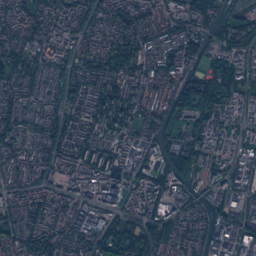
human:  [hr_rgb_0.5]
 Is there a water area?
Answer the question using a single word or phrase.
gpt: yes

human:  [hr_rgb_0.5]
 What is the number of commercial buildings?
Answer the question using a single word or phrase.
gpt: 224

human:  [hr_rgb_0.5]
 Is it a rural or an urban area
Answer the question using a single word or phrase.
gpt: urban

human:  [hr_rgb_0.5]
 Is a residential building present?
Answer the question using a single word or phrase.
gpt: yes

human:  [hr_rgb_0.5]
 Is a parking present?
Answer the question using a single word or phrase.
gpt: yes

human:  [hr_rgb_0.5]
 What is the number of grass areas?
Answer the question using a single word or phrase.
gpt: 401

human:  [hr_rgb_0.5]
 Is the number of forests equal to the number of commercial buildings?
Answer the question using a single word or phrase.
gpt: no

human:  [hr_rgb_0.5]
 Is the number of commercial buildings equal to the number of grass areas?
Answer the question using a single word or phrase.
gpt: no

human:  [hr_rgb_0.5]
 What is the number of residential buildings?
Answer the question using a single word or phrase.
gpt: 12851

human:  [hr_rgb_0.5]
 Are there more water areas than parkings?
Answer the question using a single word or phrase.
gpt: yes

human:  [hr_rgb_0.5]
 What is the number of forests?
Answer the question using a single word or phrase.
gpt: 238

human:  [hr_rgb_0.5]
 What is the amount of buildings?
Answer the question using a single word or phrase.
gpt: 13459

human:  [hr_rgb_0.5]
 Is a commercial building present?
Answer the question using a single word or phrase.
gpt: yes

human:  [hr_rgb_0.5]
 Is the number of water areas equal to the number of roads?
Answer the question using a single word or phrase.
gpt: no

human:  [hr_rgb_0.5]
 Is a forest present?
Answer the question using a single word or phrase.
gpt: yes

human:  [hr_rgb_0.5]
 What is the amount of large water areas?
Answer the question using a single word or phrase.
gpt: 21

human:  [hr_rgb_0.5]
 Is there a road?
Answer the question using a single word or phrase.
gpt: yes

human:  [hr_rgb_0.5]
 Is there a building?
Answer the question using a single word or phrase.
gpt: yes

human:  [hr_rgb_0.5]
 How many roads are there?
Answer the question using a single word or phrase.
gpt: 3321

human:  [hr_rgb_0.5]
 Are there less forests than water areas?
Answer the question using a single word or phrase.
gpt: no

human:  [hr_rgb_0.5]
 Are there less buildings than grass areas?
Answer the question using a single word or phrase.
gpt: no

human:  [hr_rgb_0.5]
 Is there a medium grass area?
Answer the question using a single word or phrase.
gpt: yes

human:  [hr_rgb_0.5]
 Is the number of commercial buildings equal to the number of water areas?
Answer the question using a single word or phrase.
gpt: no

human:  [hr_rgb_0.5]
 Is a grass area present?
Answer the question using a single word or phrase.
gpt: yes

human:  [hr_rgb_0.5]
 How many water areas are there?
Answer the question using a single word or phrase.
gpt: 201

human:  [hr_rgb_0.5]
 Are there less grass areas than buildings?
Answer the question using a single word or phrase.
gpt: yes

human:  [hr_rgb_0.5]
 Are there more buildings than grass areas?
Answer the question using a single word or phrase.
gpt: yes

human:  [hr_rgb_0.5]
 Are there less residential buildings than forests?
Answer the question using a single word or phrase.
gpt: no

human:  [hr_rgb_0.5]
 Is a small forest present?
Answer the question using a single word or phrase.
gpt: yes

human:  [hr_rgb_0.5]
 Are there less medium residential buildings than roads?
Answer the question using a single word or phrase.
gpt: yes

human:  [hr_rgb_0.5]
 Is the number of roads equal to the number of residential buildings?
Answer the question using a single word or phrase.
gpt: no

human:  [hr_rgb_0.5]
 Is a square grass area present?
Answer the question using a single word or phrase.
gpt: yes

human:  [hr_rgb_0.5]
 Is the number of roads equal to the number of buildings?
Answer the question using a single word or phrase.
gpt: no

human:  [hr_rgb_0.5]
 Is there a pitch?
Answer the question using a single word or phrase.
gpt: yes

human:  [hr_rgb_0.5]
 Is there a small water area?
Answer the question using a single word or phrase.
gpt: yes

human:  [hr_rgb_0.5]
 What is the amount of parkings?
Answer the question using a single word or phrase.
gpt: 59

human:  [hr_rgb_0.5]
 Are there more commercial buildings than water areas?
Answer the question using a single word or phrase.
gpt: yes

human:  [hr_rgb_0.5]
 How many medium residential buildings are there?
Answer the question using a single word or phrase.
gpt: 65

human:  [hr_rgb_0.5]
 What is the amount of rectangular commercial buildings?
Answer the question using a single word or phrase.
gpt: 52

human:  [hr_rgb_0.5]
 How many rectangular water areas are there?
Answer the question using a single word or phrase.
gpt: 52

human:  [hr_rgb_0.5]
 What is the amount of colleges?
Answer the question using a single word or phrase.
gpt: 2

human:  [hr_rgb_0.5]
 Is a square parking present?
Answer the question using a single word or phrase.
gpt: no

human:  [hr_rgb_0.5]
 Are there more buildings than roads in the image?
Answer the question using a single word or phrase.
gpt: yes

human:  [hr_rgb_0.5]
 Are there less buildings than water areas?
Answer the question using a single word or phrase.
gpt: no

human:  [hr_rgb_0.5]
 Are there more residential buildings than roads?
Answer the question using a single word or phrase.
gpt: yes

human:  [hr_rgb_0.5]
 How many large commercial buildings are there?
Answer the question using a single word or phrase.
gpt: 12

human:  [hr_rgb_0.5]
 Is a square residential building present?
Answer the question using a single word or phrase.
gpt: yes

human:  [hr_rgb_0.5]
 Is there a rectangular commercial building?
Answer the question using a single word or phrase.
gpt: yes

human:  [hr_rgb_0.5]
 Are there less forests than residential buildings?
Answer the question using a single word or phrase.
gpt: yes

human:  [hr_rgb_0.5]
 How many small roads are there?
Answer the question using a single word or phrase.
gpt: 3321

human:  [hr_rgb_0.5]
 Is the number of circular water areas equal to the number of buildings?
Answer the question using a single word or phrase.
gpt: no

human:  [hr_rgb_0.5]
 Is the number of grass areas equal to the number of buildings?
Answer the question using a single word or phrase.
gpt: no

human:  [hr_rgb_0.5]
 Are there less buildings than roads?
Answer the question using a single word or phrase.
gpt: no

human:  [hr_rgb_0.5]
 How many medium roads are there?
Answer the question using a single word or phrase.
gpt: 0

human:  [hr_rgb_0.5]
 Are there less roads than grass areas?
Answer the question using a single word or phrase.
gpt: no

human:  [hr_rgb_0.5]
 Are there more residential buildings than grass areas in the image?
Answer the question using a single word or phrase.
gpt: yes

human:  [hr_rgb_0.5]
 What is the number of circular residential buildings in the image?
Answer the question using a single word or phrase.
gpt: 1

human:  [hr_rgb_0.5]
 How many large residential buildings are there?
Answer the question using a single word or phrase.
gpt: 18

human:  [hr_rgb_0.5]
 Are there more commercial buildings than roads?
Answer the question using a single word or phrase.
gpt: no

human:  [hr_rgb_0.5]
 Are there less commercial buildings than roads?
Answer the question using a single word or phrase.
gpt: yes

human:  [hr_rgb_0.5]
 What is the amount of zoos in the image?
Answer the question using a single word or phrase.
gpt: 1

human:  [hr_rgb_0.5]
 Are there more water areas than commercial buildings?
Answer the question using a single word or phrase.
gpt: no

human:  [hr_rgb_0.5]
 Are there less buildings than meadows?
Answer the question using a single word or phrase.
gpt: no

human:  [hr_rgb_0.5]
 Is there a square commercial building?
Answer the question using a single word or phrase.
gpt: no